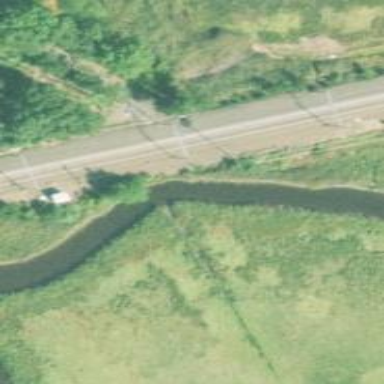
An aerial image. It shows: Railway track with contact line for electrification.